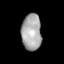
Tissue: lung
Cell type: Myeloid cells
Senescence score: 0.6104
Nuclear area (px): 706
Mean DAPI intensity: 168.203